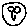
Label: smiley face